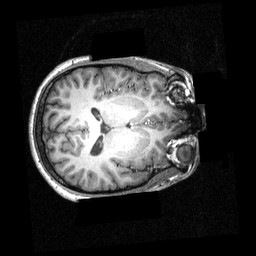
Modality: T1w
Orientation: axial
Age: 27
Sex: male
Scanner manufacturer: siemens
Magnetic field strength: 3.951 T
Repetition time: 1.5 s
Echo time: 0.00339 s